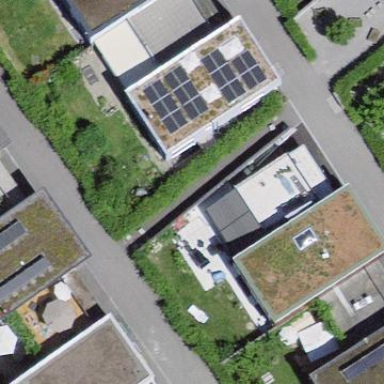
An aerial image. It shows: Building with flat roof.